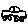
Label: car